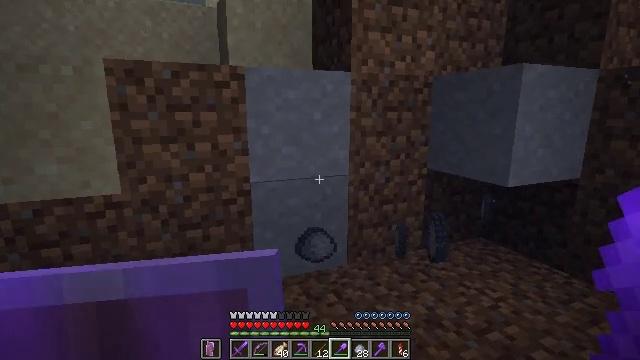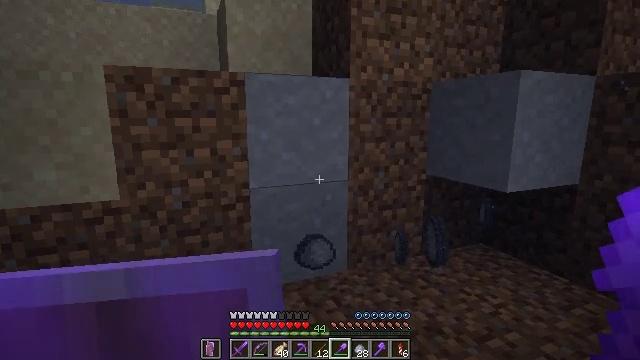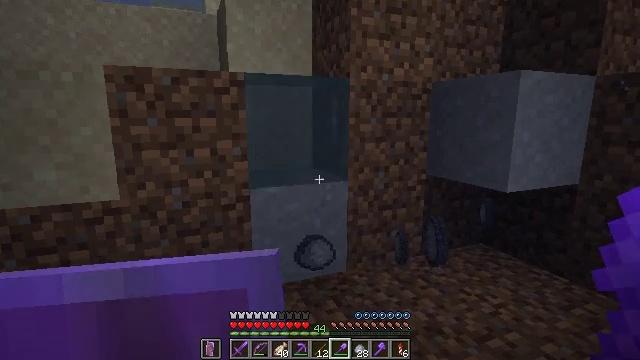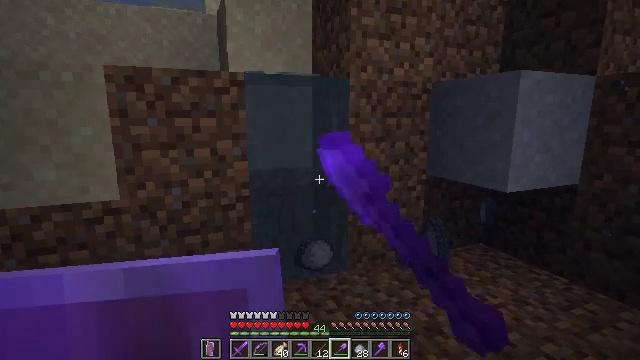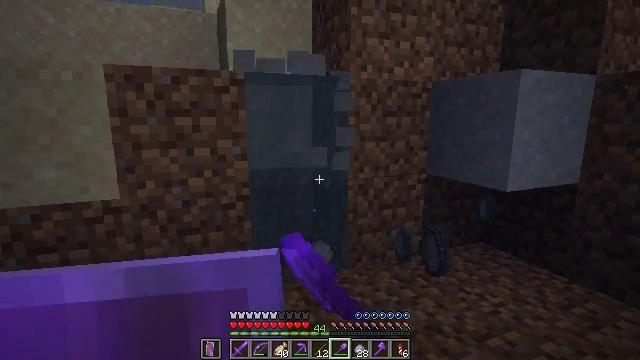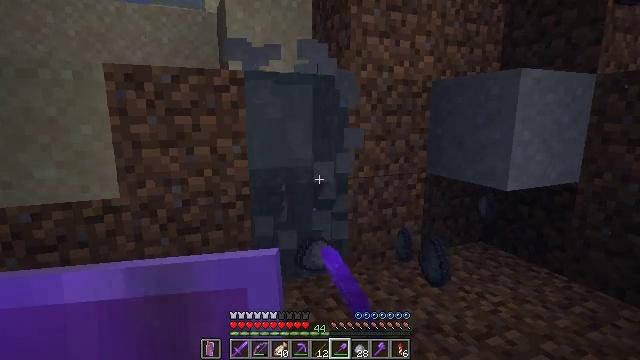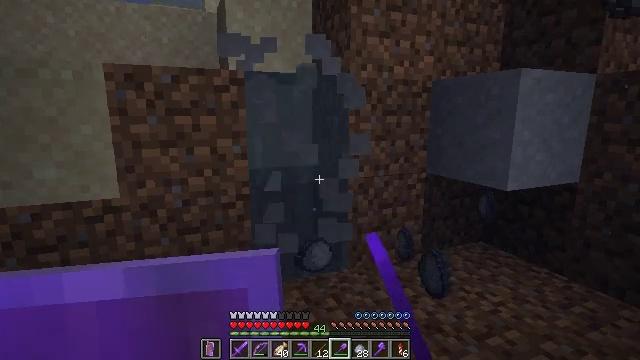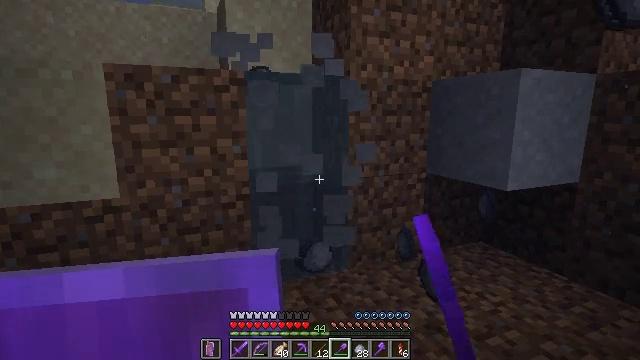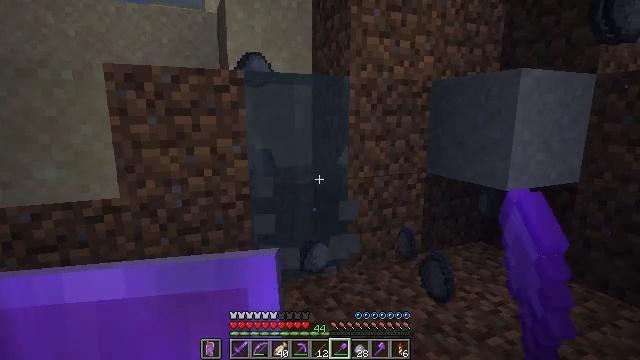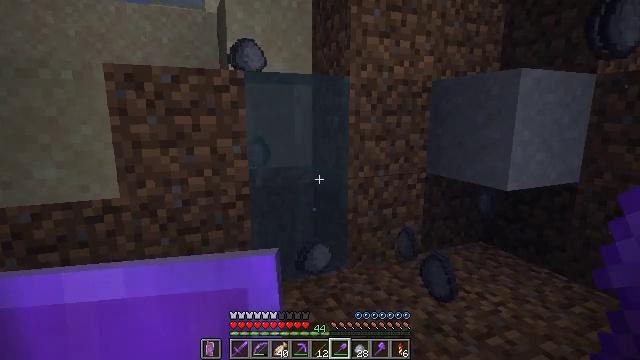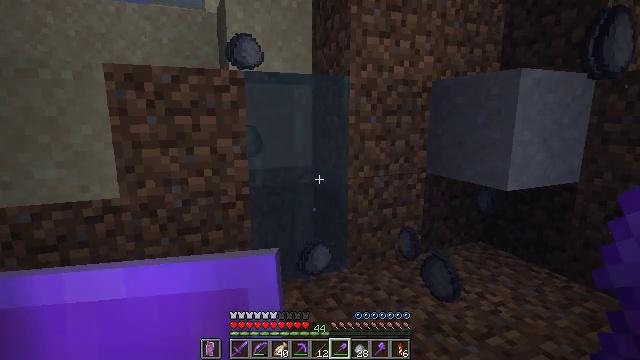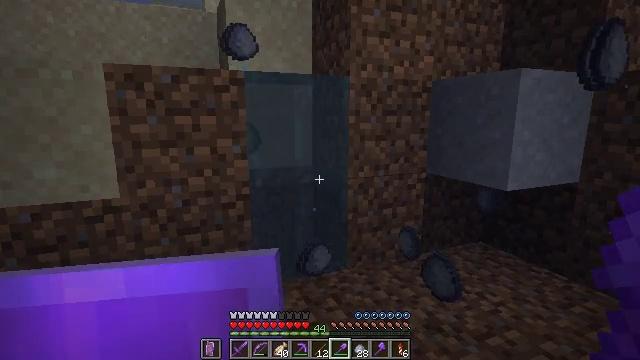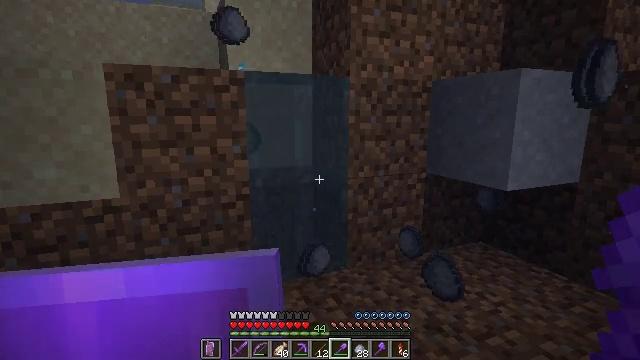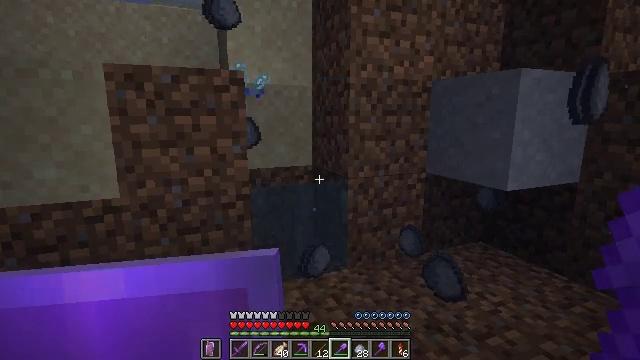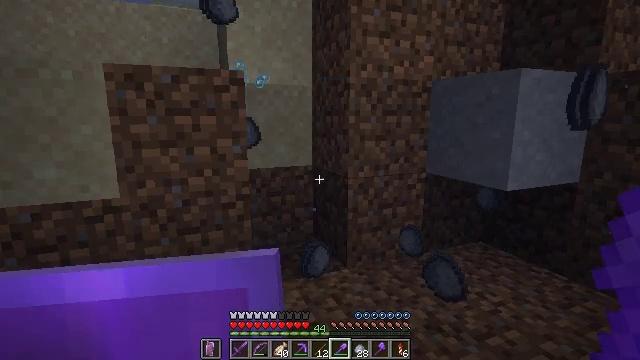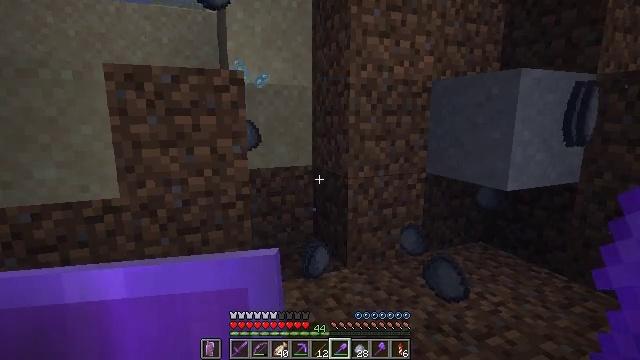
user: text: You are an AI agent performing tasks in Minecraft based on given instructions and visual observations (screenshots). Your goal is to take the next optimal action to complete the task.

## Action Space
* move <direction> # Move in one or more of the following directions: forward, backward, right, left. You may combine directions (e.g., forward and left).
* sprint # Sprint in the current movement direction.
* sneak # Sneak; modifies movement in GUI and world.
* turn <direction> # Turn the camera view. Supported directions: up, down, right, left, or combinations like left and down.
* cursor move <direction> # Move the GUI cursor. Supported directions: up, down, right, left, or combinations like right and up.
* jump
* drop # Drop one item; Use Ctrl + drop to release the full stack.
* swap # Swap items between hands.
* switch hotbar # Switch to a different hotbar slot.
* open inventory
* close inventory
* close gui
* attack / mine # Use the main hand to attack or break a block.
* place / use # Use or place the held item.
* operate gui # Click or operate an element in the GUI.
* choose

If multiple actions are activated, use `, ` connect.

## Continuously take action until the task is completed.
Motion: motion action
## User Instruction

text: Mine the clay from the riverbed.
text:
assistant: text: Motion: turn up
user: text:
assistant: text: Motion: attack / mine
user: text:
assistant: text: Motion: attack / mine
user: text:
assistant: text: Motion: no_op
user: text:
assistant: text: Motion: no_op
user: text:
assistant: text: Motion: no_op
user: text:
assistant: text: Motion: no_op
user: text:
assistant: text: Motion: no_op
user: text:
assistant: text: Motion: no_op
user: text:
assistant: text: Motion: no_op
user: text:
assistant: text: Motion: no_op
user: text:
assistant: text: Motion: no_op
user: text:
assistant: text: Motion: no_op
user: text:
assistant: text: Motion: no_op
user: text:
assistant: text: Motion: no_op
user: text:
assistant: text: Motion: no_op
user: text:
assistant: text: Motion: no_op
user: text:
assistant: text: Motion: move forward
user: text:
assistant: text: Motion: move forward
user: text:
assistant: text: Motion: move forward
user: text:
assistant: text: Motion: move forward
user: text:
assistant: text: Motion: move forward
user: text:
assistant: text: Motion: move forward
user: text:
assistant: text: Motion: move forward, turn right and down
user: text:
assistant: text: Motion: move forward and move right, turn right and down
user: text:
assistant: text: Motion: move forward and move right, turn right and down
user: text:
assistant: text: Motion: move forward and move right
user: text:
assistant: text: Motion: move forward
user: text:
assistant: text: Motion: move forward
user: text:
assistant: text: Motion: move forward